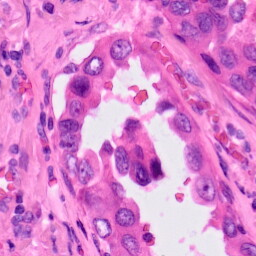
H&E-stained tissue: Lung